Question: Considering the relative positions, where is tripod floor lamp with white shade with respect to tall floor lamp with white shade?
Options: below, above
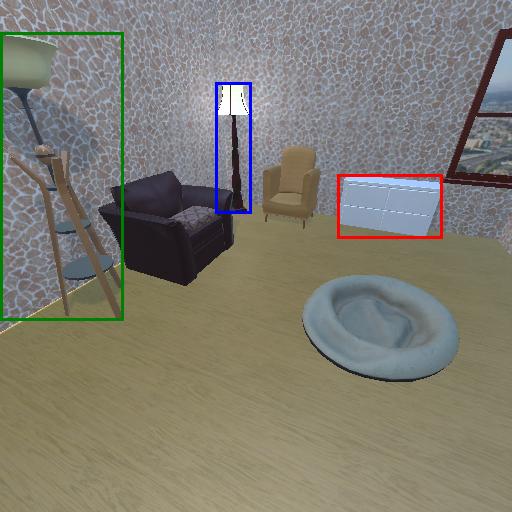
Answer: below